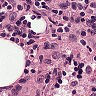
Metastatic tissue present: no